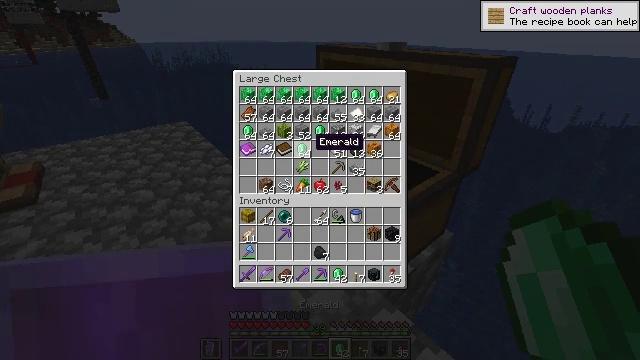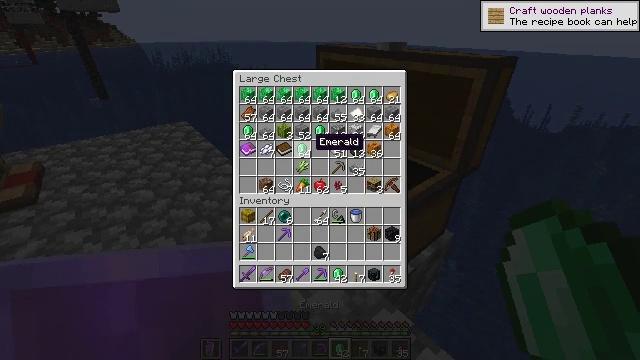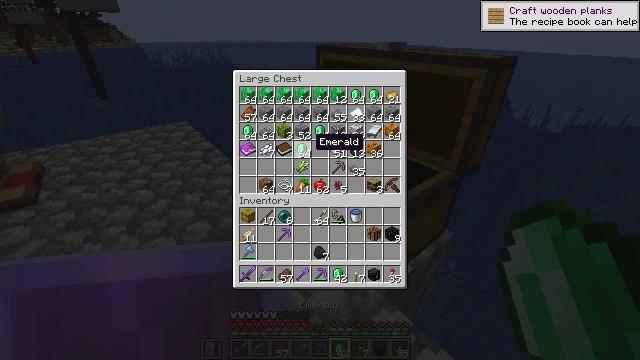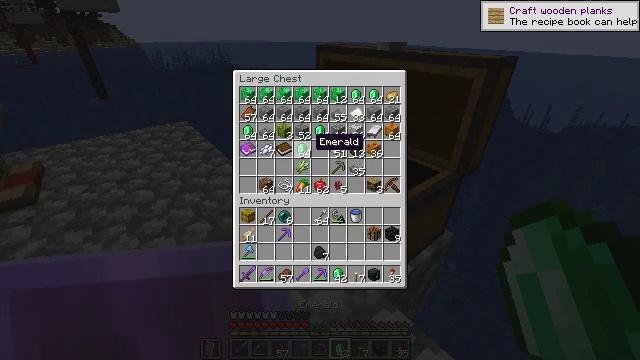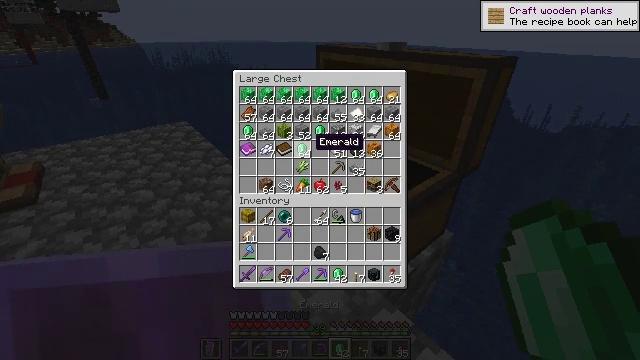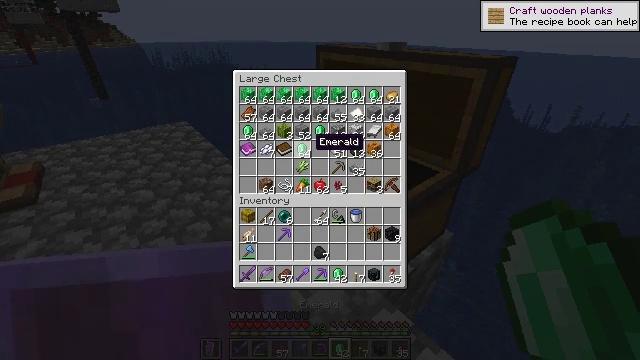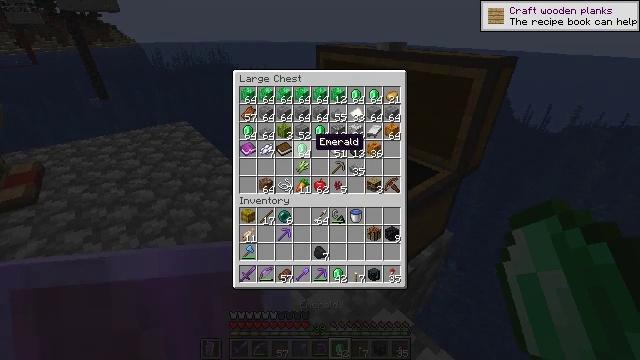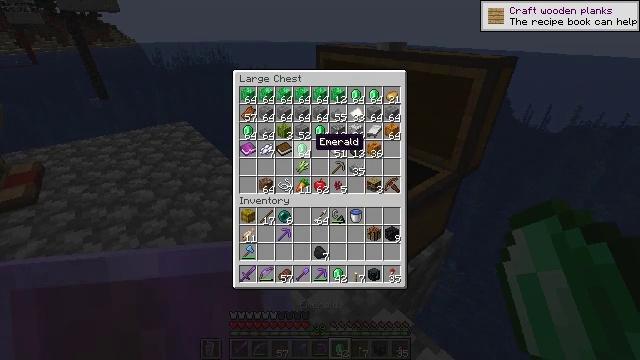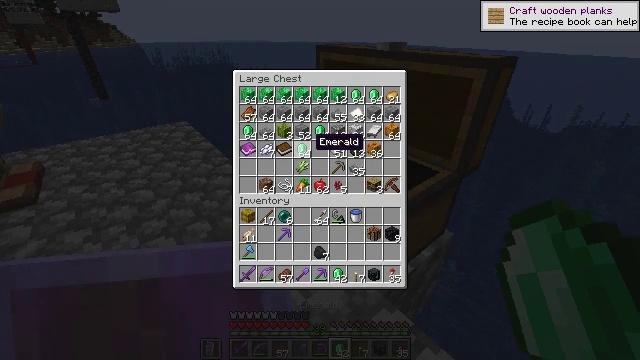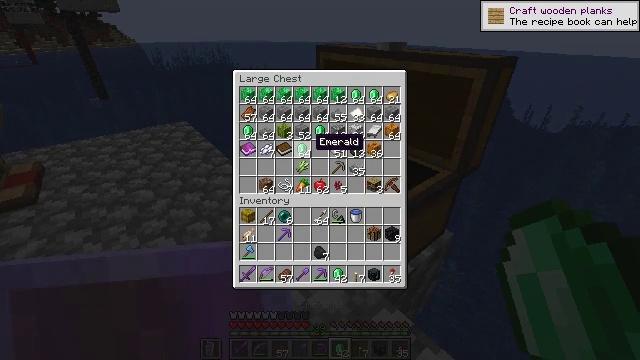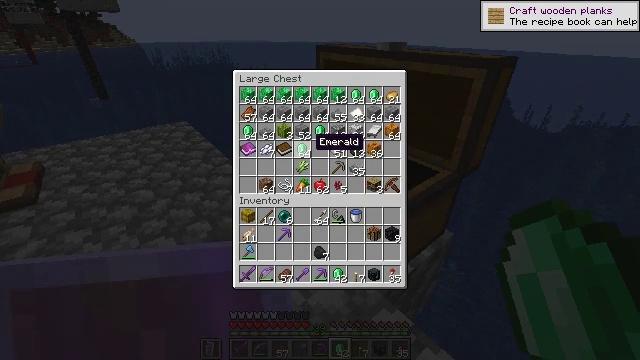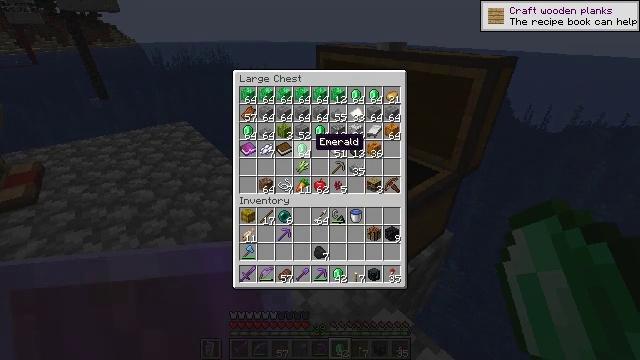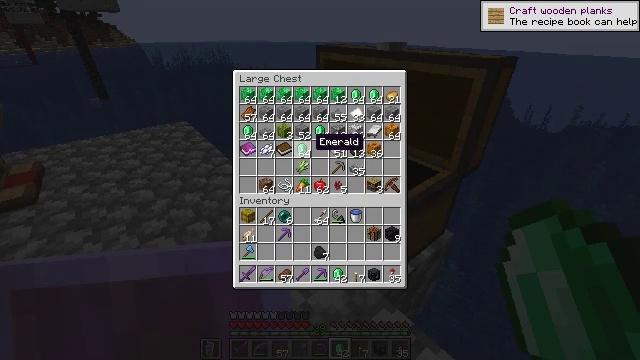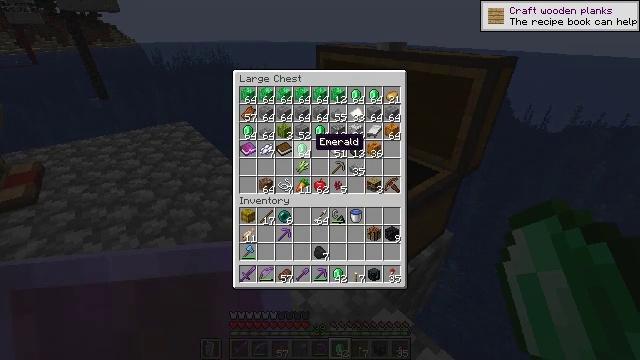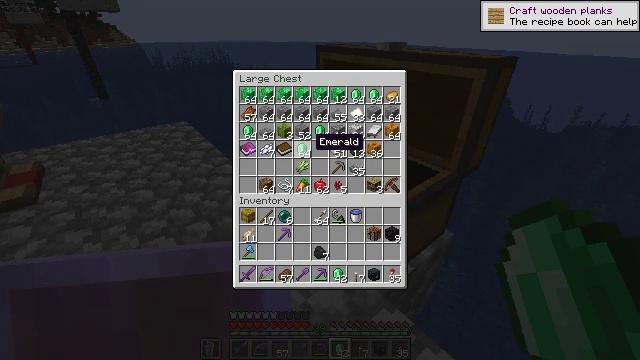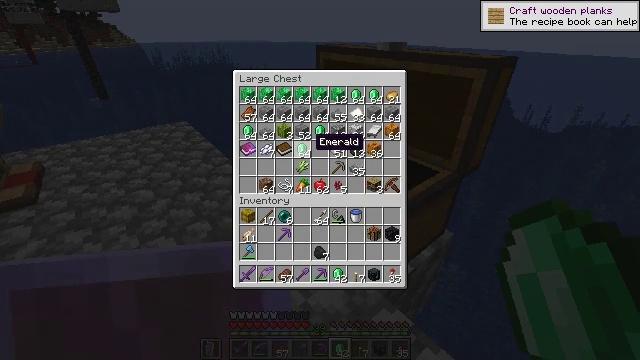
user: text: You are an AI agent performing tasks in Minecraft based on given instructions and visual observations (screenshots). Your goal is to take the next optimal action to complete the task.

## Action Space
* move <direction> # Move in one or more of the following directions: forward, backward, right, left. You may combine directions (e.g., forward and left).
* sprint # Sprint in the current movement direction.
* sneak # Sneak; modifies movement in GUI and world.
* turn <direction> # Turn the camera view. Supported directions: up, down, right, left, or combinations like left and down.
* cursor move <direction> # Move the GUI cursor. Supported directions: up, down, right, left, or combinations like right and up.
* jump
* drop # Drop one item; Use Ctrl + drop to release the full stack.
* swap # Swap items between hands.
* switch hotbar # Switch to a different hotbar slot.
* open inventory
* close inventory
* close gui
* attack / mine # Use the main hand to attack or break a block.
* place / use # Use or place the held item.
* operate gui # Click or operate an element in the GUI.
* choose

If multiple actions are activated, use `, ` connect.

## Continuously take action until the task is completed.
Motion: motion action
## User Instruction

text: Turn sand into glass in the furnace.
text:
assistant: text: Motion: no_op
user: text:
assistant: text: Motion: no_op
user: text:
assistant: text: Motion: no_op
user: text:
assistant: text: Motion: no_op
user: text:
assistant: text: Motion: no_op
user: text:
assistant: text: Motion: no_op
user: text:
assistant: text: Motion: no_op
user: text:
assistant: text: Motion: no_op
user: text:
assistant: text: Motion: no_op
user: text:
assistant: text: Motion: no_op
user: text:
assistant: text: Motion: no_op
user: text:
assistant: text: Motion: no_op
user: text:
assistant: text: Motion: no_op
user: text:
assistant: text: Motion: no_op
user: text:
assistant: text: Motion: sneak
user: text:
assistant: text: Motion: sneak
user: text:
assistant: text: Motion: sneak
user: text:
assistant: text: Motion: sneak
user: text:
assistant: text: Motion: sneak, attack / mine
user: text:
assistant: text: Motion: sneak, attack / mine
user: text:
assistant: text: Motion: sneak, attack / mine
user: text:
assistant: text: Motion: sneak
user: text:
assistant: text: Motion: sneak
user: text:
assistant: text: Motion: sneak
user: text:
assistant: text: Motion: sneak
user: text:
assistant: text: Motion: turn left
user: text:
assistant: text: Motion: turn left and down
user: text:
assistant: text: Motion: turn left and down
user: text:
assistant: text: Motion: no_op
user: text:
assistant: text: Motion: no_op